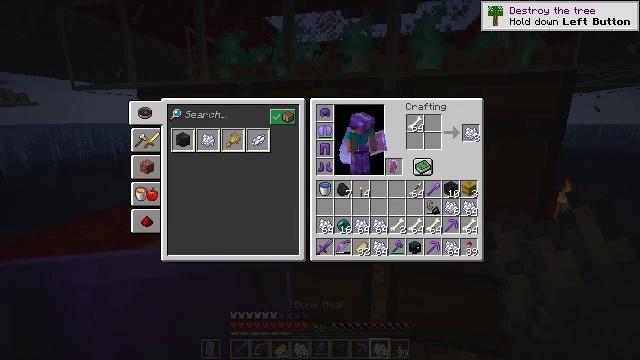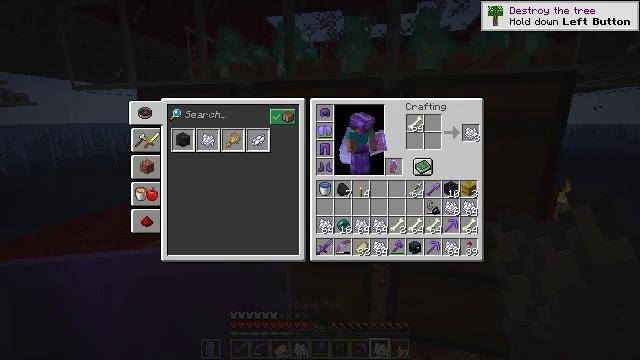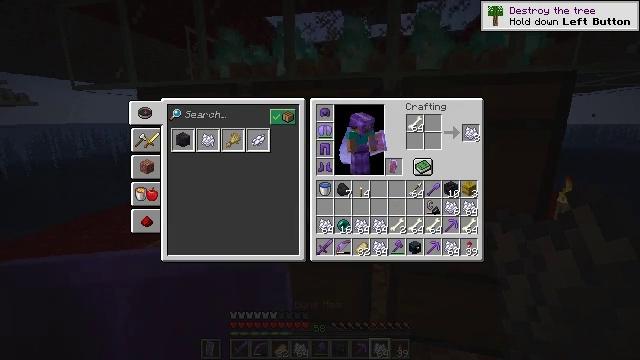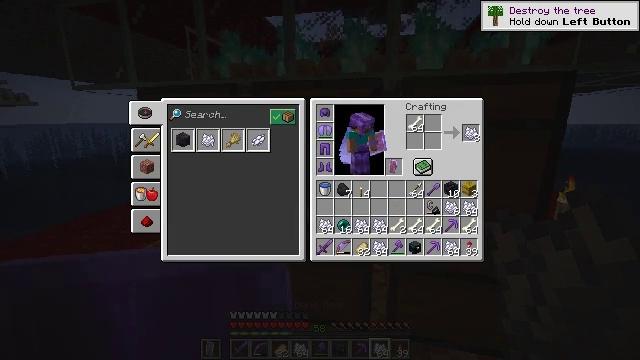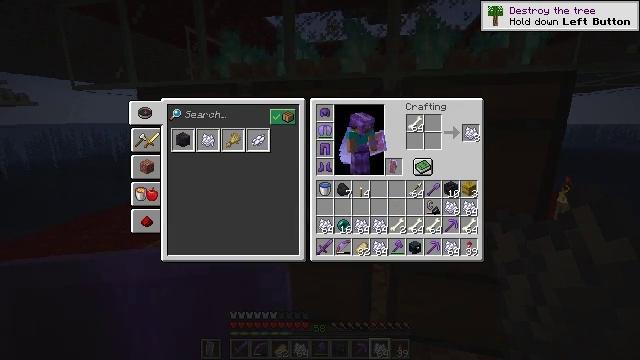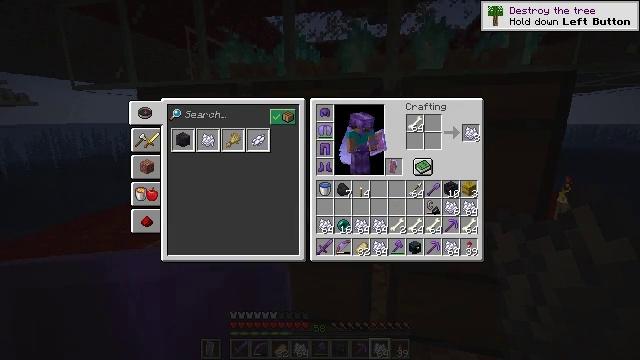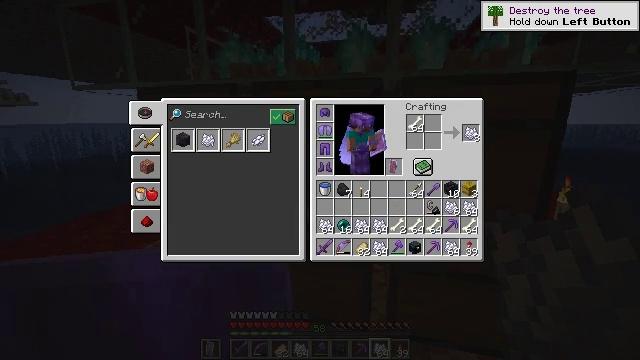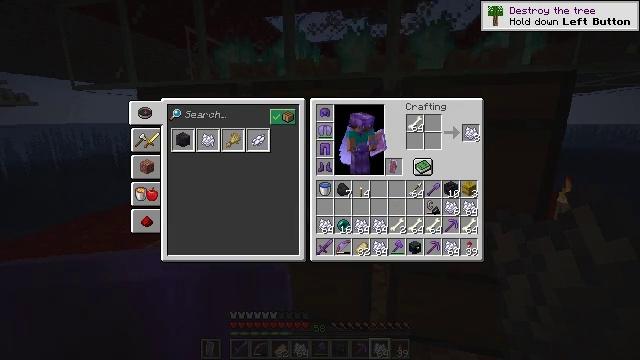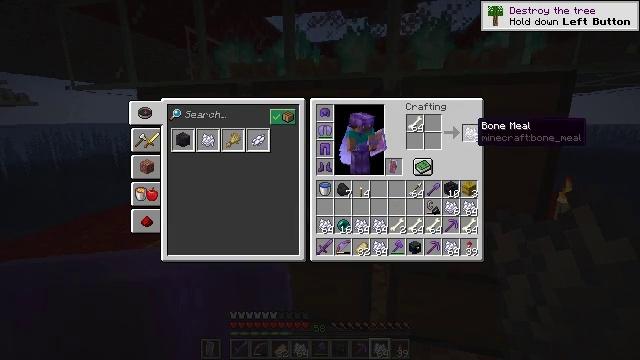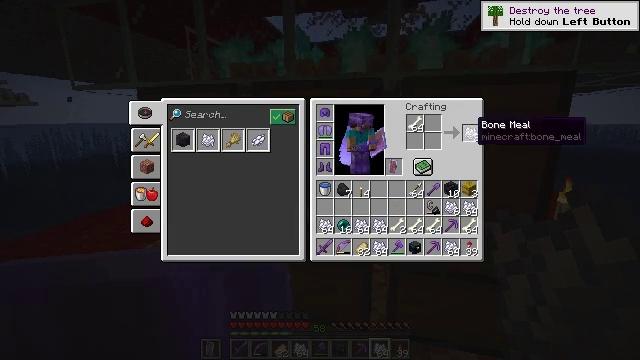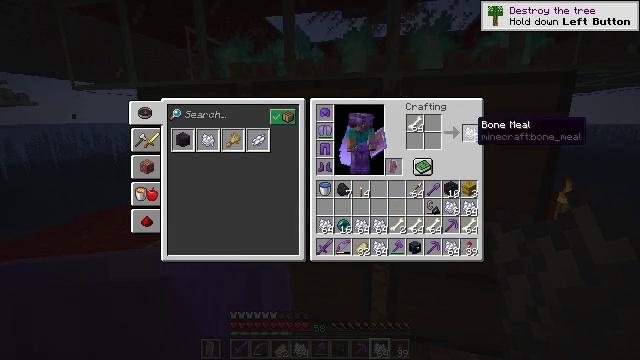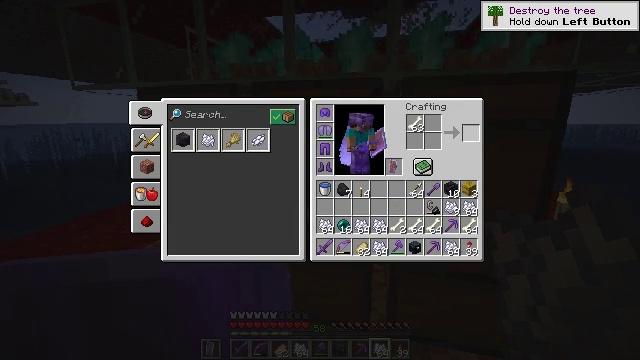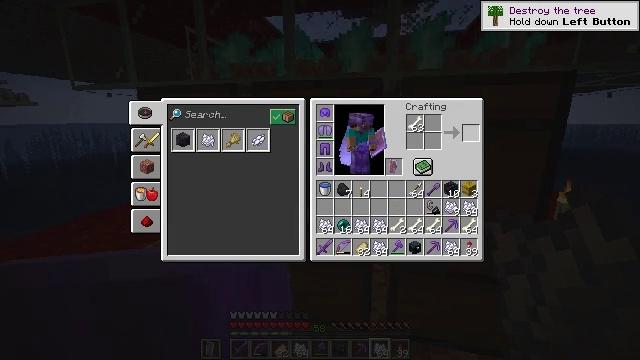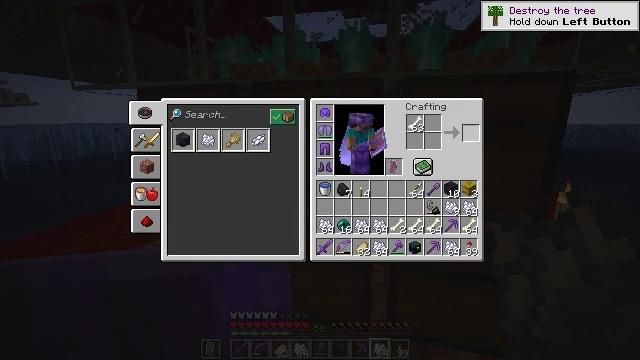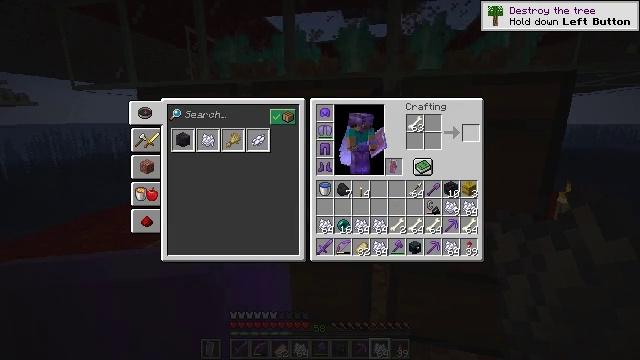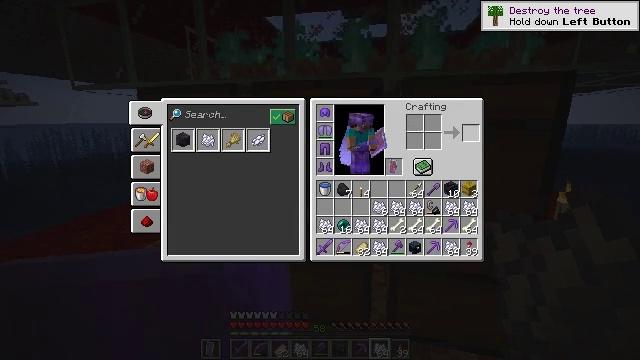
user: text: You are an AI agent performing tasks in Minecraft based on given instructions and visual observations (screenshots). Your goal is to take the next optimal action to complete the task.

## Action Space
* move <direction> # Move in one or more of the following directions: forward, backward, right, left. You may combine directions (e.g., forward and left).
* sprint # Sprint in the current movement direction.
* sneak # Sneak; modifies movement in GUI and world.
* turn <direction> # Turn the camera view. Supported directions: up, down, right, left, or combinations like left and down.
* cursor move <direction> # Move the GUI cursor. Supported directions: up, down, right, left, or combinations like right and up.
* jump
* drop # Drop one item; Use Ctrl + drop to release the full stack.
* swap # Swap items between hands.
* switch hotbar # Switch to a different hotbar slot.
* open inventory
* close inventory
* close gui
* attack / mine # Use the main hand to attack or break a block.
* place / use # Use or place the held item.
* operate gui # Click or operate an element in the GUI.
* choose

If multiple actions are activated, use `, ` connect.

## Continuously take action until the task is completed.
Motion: motion action
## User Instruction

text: Use the crafting interface to create bone meal.
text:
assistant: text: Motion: sneak
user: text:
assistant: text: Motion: sneak, turn left
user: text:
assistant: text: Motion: sneak
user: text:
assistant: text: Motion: sneak
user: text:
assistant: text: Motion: sneak
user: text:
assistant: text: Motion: sneak
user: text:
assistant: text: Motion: sneak
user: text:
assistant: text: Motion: sneak, turn up
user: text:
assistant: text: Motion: sneak
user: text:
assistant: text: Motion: sneak
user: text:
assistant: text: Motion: sneak, attack / mine
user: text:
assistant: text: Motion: sneak, attack / mine
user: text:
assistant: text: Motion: sneak, attack / mine
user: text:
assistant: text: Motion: sneak, attack / mine
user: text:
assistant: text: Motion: sneak, attack / mine
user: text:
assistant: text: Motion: sneak, attack / mine
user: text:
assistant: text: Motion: sneak, attack / mine
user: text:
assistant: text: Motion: sneak
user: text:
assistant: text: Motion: sneak, turn left and down
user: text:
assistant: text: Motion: sneak, turn left and down
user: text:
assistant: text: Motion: sneak, turn left
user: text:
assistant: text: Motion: sneak, turn left and up
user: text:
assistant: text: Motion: sneak, turn left and up
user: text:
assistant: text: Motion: sneak
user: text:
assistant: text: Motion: sneak
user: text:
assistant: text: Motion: sneak, turn up
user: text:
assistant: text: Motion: sneak
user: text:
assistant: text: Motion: sneak
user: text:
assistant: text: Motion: sneak
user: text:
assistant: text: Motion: sneak